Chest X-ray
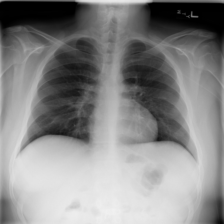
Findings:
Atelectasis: negative
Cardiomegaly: negative
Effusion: negative
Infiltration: negative
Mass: negative
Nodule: negative
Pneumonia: negative
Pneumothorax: negative
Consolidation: negative
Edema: negative
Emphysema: negative
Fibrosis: negative
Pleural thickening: negative
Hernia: negative